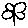
Label: flower